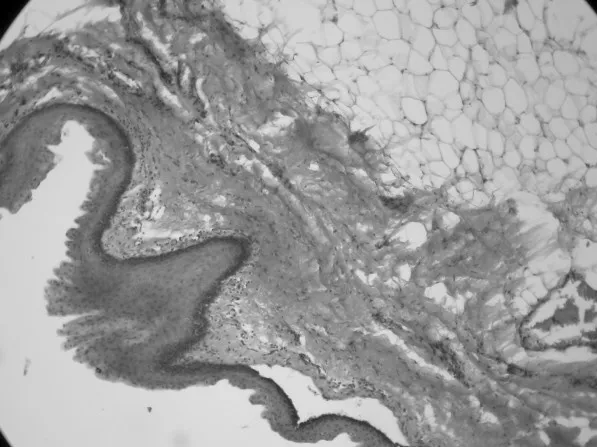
Variety of tissues including skin, fat, connective and adipose tissue, and vascular structures (haematoxylin and eosin, original magnification x 40).
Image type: pathology (h&e)